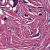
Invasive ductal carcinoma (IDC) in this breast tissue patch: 1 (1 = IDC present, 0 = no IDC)